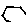
Label: hexagon